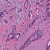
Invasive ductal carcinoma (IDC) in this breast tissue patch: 0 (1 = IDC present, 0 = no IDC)